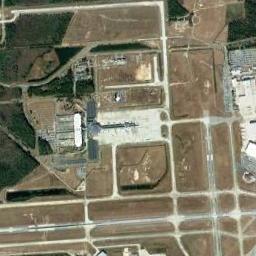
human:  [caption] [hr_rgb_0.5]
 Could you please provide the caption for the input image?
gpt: There is an airport in the field with some runways .

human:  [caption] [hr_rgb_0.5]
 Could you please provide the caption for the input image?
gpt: The airport is built by the sea and the sea water is light blue .

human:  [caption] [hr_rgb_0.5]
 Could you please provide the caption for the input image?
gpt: A complex airport with many runways and buildings .

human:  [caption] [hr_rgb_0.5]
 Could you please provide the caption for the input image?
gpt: An airport with some runways perpendicular to each other and a terminal in the vacant lot and the forest beside .

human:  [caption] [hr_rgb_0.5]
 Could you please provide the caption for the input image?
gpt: The airport has many roads of different lengths .